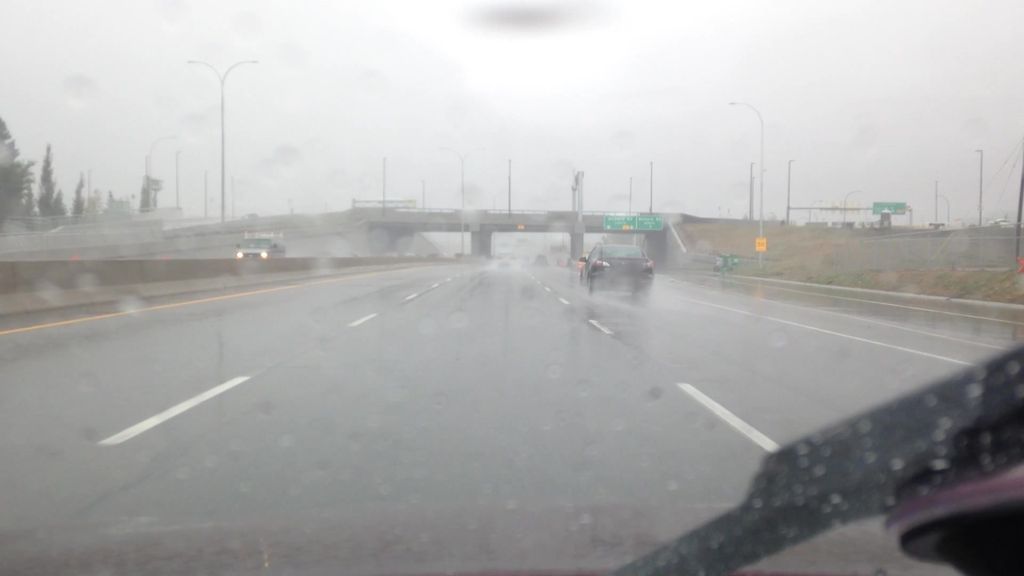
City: calgary